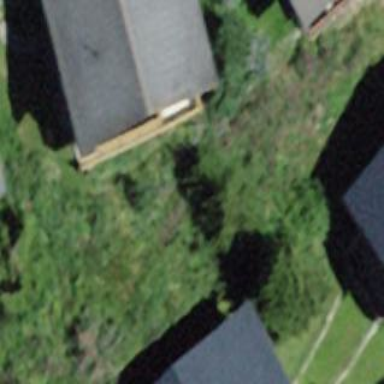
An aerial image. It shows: Residential building.